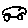
Label: car